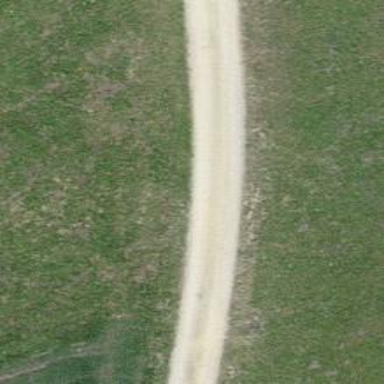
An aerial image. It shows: Well-maintained track road with grade 1 tracktype.